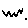
Label: zigzag